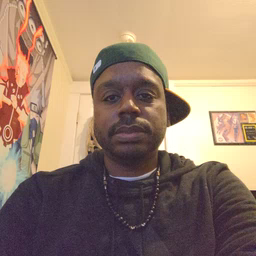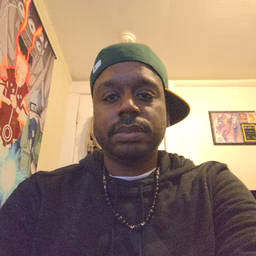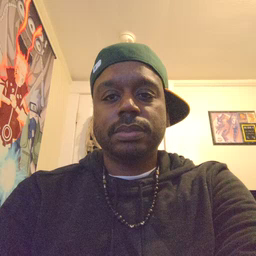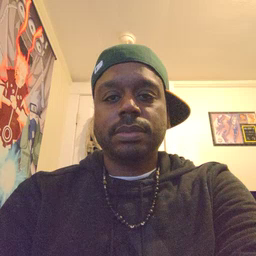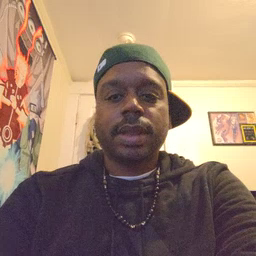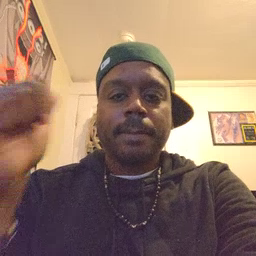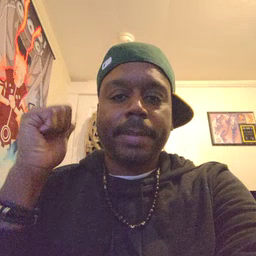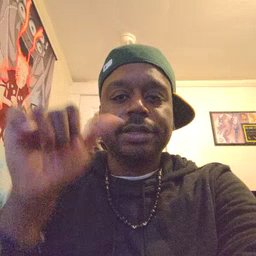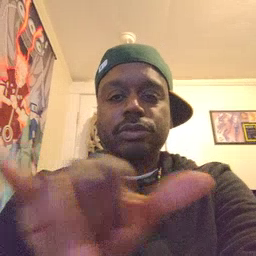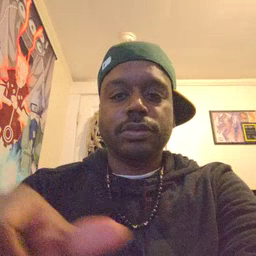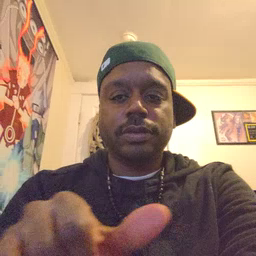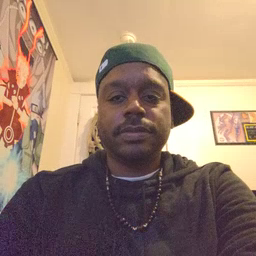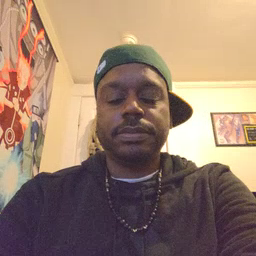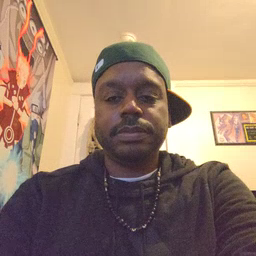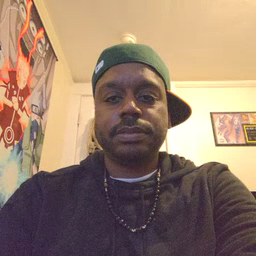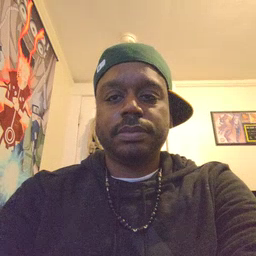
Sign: backyard